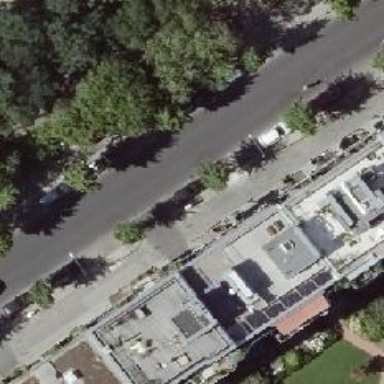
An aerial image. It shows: Tree-lined avenue.